Question: I'm trying to do a Menu app in Android through fragments
All the classes I'm sending extend from a Fragment and that's what the array fragment it's asking me but still say is not.

'''
import android.app.Fragment;
import android.app.FragmentManager;
import android.app.FragmentTransaction;
import android.support.v7.app.AppCompatActivity;
import android.os.Bundle;
public class Actividades extends AppCompatActivity implements InterfaceMenu {
//Array para menu y fragments
Fragment[] array_frag;
@Override
protected void onCreate(Bundle savedInstanceState) {
super.onCreate(savedInstanceState);
setContentView(R.layout.activity_actividades);
//Obtener del menu el boton pulsado
Bundle extras=getIntent().getExtras();
menu(extras.getInt("BotonPulsado"));
array_frag = new Fragment[3];
array_frag[0]= new Lintern();
array_frag[1]= new Nivel();
array_frag[2]= new Service();
}
@Override
public void menu(int frag_boton) {
//obtener fragmentmanager y empezar transaccion
FragmentManager mimanager = getFragmentManager();
FragmentTransaction mitransaction = mimanager.beginTransaction();
//mandamos el id de donde se van a
// cargar los fragments y que fragment vamos a mandar
mitransaction.replace(R.id.actividades,array_frag[frag_boton]);
mitransaction.commit();
}
}
'''
Here it's one of my classes they are all empty just like this
'''
import android.os.Bundle;
import android.support.v4.app.Fragment;
import android.view.LayoutInflater;
import android.view.View;
import android.view.ViewGroup;
/**
* A simple {@link Fragment} subclass.
*/
public class Lintern extends Fragment {
public Lintern() {
// Required empty public constructor
}
@Override
public View onCreateView(LayoutInflater inflater, ViewGroup container,
Bundle savedInstanceState) {
// Inflate the layout for this fragment
return inflater.inflate(R.layout.fragment_lintern, container, false);
}
}
'''
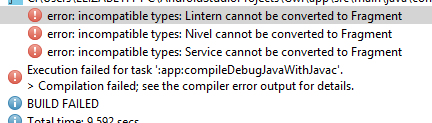
Answer: The problem is that, you can't use 'android.support.v4.app.Fragment' with 'getFragmentManager()'. You need to use 'getSupportFragmentManager()' instead.
Link : <URL>